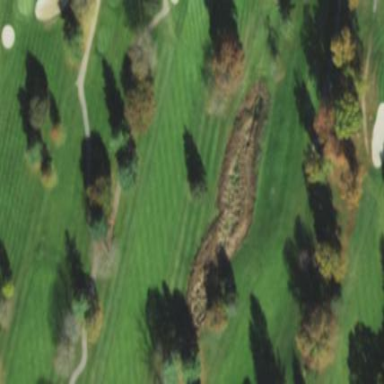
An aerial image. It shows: Golf fairway surrounded by grass.